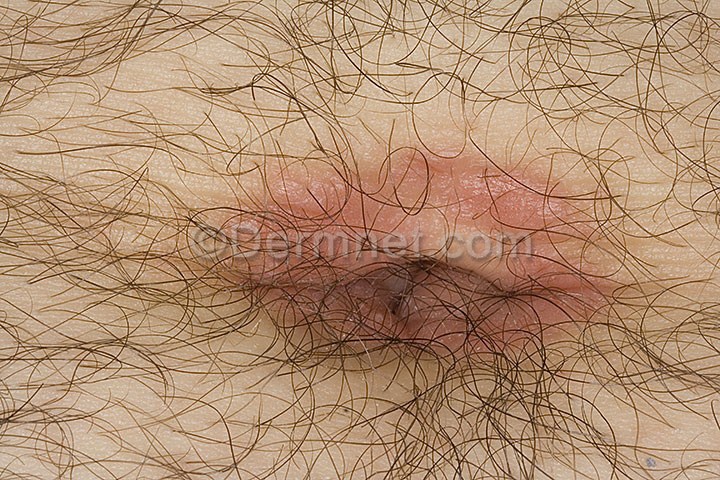
Disease: Hair Loss Photos Alopecia and other Hair Diseases